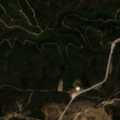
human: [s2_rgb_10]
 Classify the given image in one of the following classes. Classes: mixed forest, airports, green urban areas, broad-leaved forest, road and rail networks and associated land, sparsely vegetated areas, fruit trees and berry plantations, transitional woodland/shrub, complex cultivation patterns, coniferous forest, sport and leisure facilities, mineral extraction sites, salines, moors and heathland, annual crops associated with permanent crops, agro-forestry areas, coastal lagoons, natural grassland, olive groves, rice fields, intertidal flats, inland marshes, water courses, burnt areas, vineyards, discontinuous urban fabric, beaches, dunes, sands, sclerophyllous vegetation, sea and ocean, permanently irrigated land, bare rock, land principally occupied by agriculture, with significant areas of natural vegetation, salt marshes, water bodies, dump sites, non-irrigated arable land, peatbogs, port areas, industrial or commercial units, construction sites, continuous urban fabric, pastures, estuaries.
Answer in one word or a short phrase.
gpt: annual crops associated with permanent crops, transitional woodland/shrub